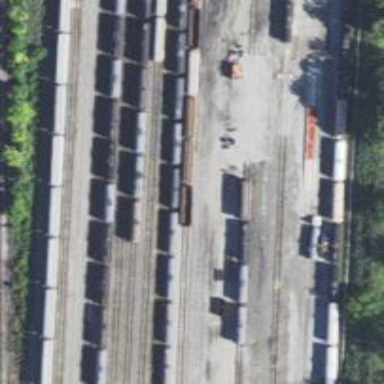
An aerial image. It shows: Rail spur service.